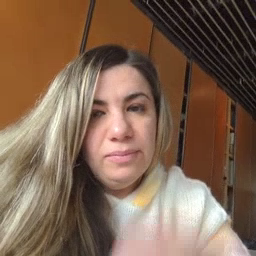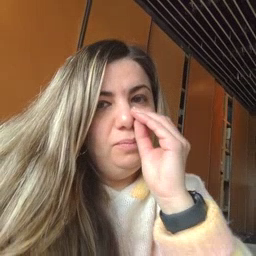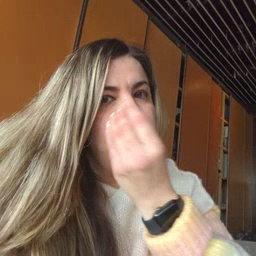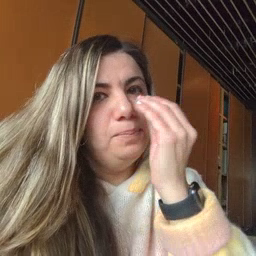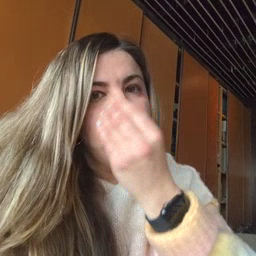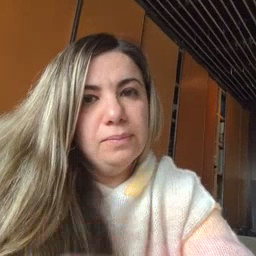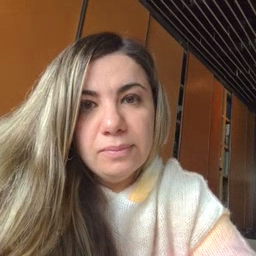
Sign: flower